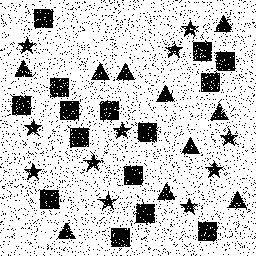
Squares: 15
Triangles: 10
Stars: 11
Total shapes: 36